Aerial crown-view tile of a tropical tree (Barro Colorado Island, Panama), acquired 20250414:
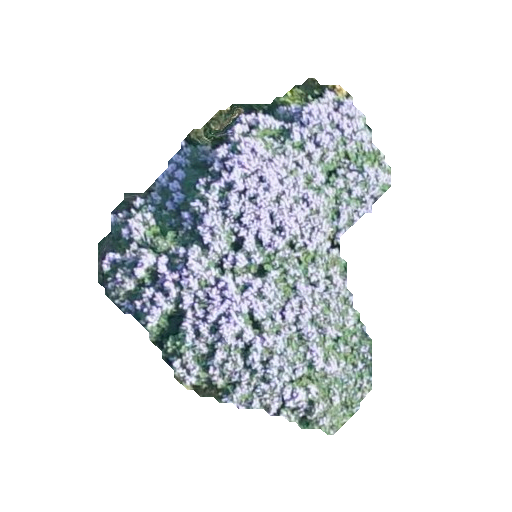
Species: Jacaranda copaia
GBIF accepted scientific name: Jacaranda copaia
Crown area: 99.899 m²